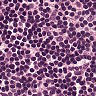
Metastatic tissue present: no